高三 · 立体几何学
已知圆柱的底面半径为 $\mathrm{r}$, 平面 $\alpha$ 与圆柱母线的夹角为 $60^{\circ}$, 则它们截口椭圆的焦距是 ( )

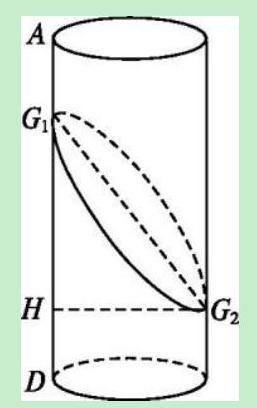
A. $2 \sqrt{3} \mathrm{r}$
B. $4 \sqrt{3} \mathrm{r}$
C. $\sqrt{3} \mathrm{r}$
D. $3 \mathrm{r}$
答案: A
解析: 解答：如图,过点 $G_{2}$ 作 $G_{2} H \perp A D, H$ 为垂足,则 $G_{2} H=2 r$.

在 Rt $\triangle \mathrm{G}_{1} \mathrm{G}_{2} \mathrm{H}$ 中, $\mathrm{G}_{1} \mathrm{G}_{2}=\frac{\mathrm{G}_{2} \mathrm{H}}{\cos 60^{\circ}}=2 \mathrm{r} \times 2=4 \mathrm{r}$,

$\therefore$ 长轴 $2 \mathrm{a}=\mathrm{G}_{1} \mathrm{G}_{2}=4 \mathrm{r}$, 短轴 $2 \mathrm{~b}=2 \mathrm{r}$.

$\therefore$ 焦距 $2 \mathrm{c}=2 \sqrt{\mathrm{a}^{2}-\mathrm{b}^{2}}=2 \times \sqrt{3} \mathrm{r}=2 \sqrt{3} \mathrm{r}$.

分析: 本题主要考查了平面与圆柱面的截线, 解决问题的关键是根据平面与圆柱面的截线结合所给圆柱与截面矛盾关系分析计算即可